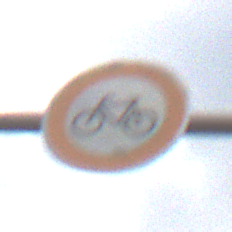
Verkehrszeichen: VerbotRadverkehr
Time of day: Midday
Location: Outdoor (Nature)
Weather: PartlyCloudy
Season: NotSpecified
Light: Natural